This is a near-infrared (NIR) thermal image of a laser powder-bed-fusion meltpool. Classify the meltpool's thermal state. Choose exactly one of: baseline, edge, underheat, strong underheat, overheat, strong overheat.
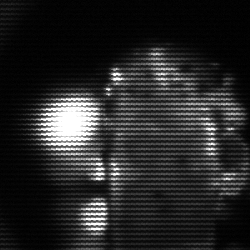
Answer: strong underheat